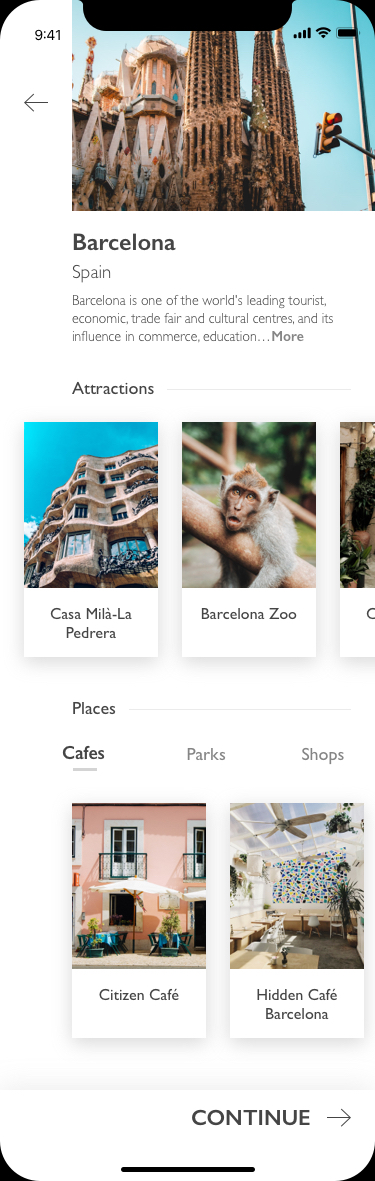
Text in this UI design:
Barcelona
Spain
Barcelona is one of the world's leading tourist, economic, trade fair and cultural centres, and its influence in commerce, education…
More
Attractions
Places